Question: I have this webservice
'''
[OperationContract]
[WebInvoke(Method = "POST", UriTemplate = "UploadReceipt?CompanyCode={CompanyCode}&FileName={FileName}&FileContent={FileContent}", RequestFormat = WebMessageFormat.Json, ResponseFormat = WebMessageFormat.Json, BodyStyle = WebMessageBodyStyle.Bare)]
RestResponseInfo<bool> UploadReceipt(string CompanyCode, string FileName, string FileContent);
'''
And i am calling it like this

Then after it will call this method
'''
public RestResponseInfo<bool> UploadReceipt(string CompanyCode, string FileName, string FileContent)
{
}
'''
But when i see this parameters by inspecting debugger its returning null value i am very much stuck into this from 5 hours ........
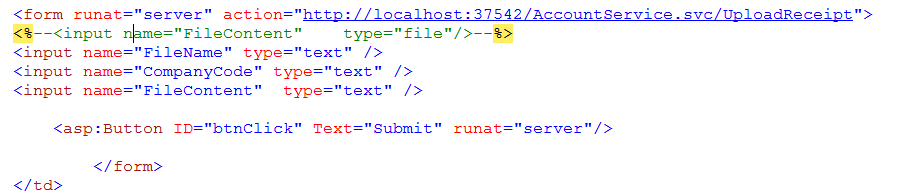
Answer: After checking i mark that
I am passing
'''
<form runat="server" method="post" action="http://localhost:37542/AccountService.svc/UploadReceipt">
'''
Which should be
'''
<form runat="server" method="post" action="http://localhost:37542/AccountService.svc/UploadReceipt?CompanyCode=1&FileName=Test&FileContent=/9j/4AAQ">
'''
Any ways thanks for your support :)